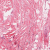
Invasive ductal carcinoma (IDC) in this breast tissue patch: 0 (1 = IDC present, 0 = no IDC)